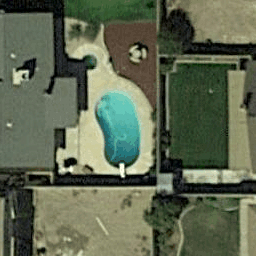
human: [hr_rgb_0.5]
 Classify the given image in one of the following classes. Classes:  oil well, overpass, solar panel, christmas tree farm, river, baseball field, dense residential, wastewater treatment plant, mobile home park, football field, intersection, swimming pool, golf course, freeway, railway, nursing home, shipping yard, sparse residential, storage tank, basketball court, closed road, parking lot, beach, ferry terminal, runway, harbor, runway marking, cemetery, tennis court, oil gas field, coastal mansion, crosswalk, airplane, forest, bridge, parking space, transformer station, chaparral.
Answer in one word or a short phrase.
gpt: swimming pool